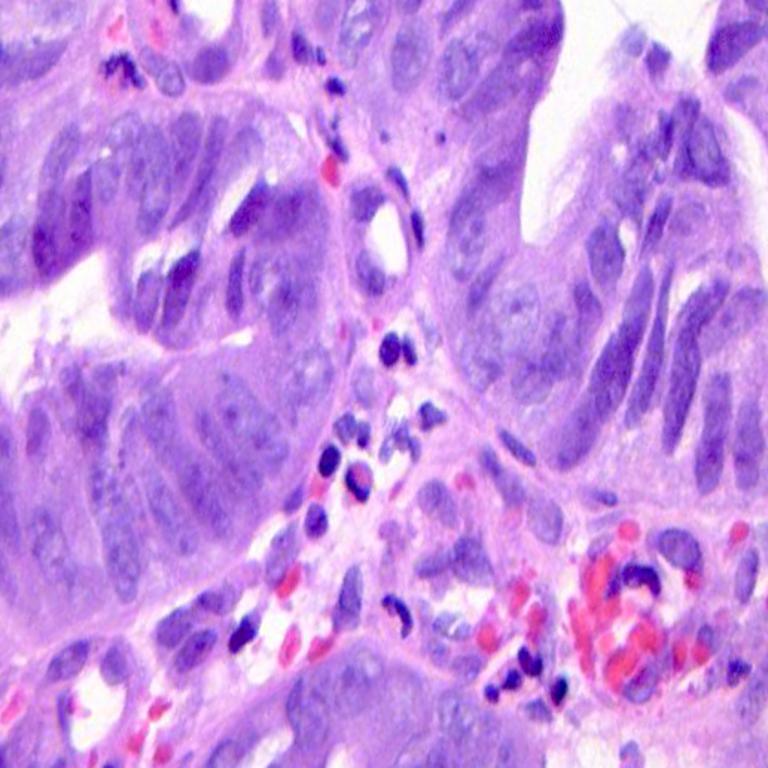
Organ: colon
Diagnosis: adenocarcinomas